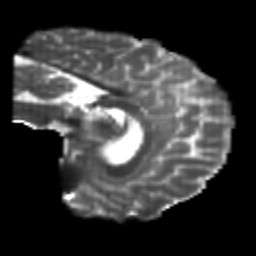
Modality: T2w
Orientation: sagittal
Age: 23
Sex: male
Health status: healthy
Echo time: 0.074 s